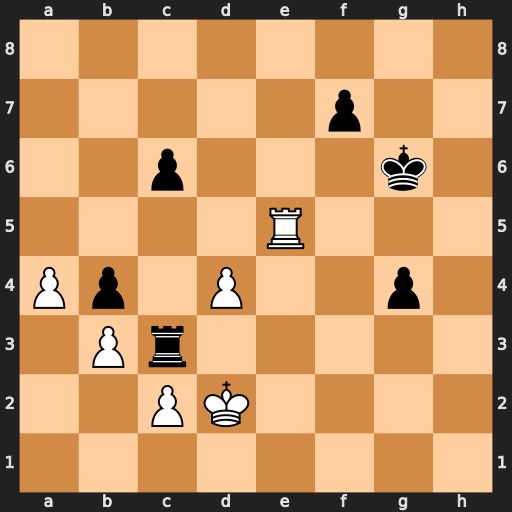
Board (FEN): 8/5p2/2p3k1/4R3/Pp1P2p1/1Pr5/2PK4/8
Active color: w
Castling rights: -
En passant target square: -
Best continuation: Re3 Kf5 a5